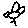
Label: bird